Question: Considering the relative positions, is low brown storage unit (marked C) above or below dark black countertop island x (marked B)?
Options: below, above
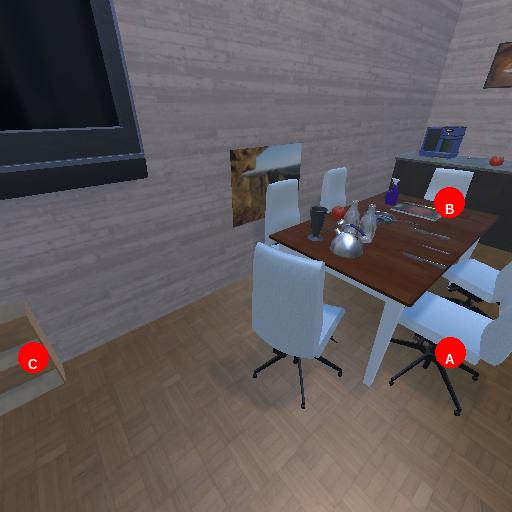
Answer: below